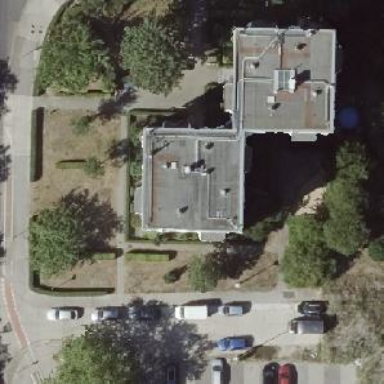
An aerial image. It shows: Building with apartments and flat roof.